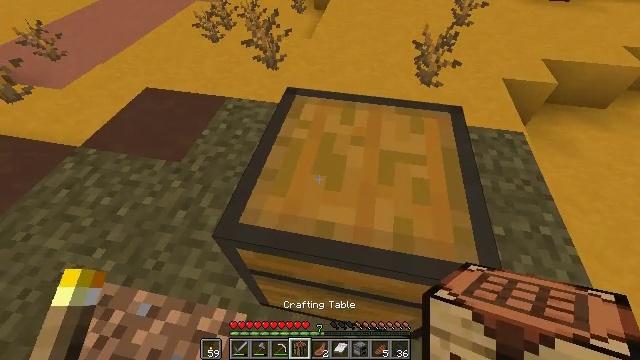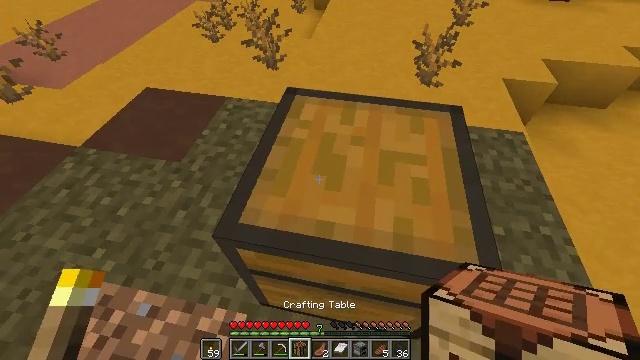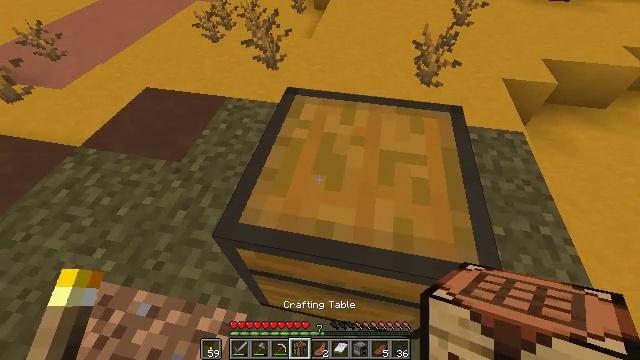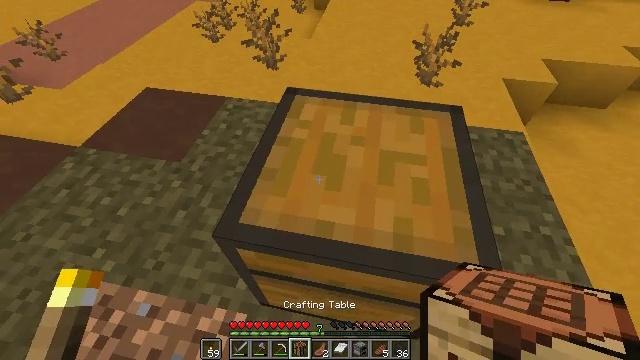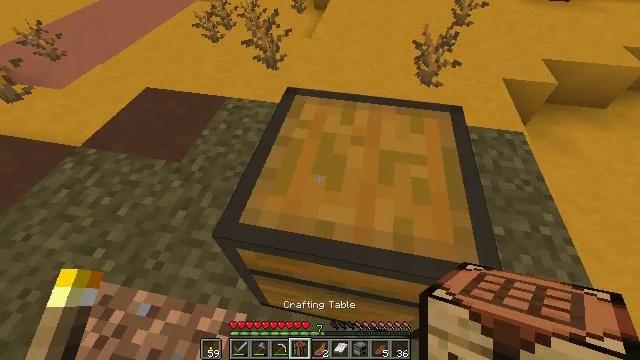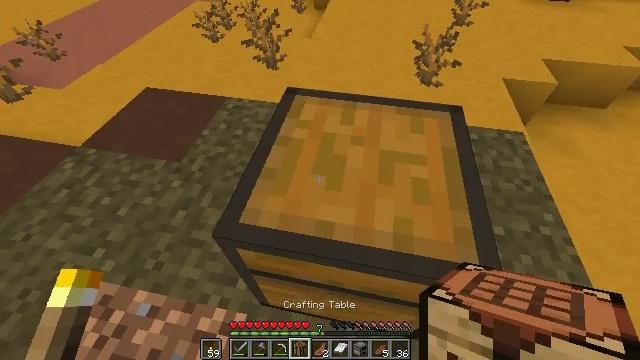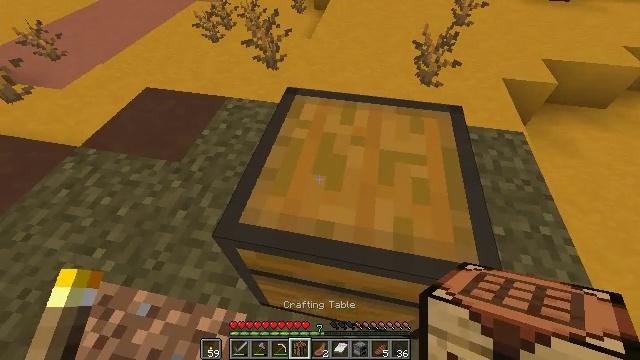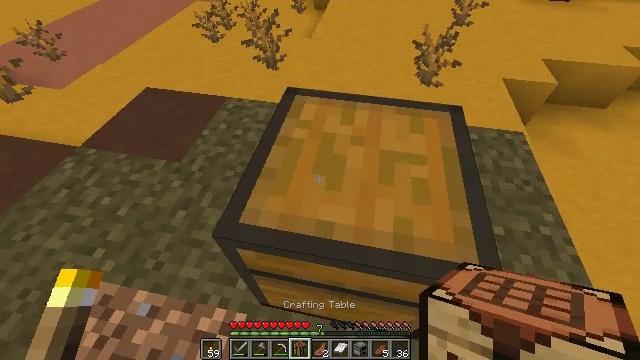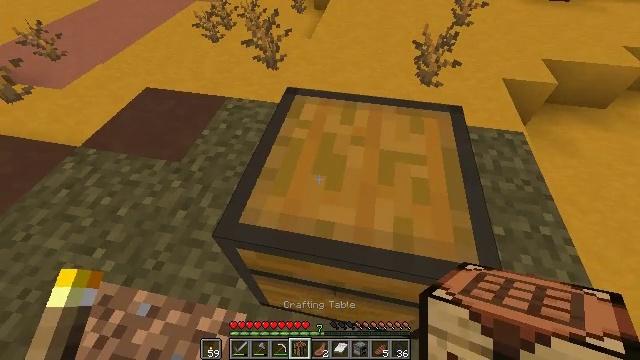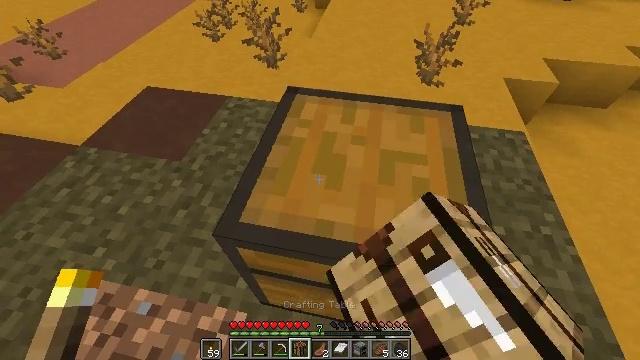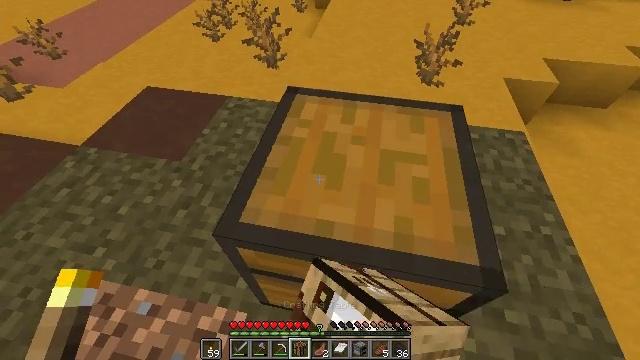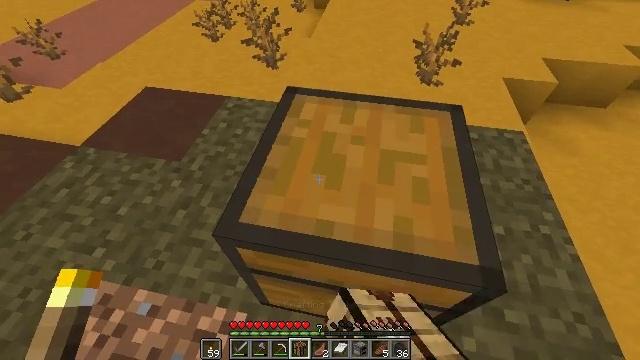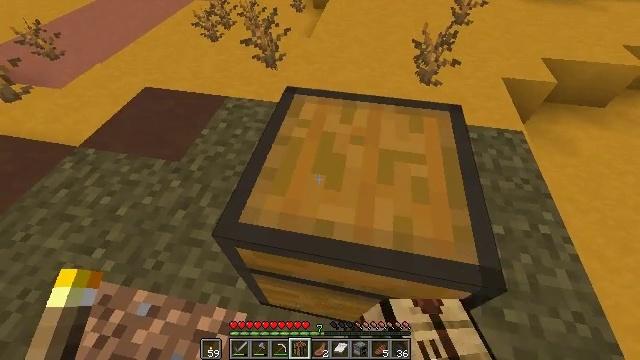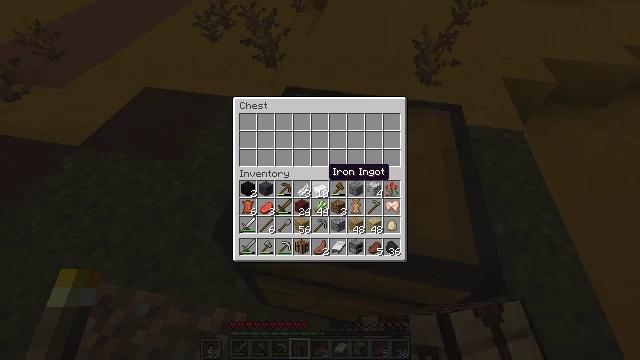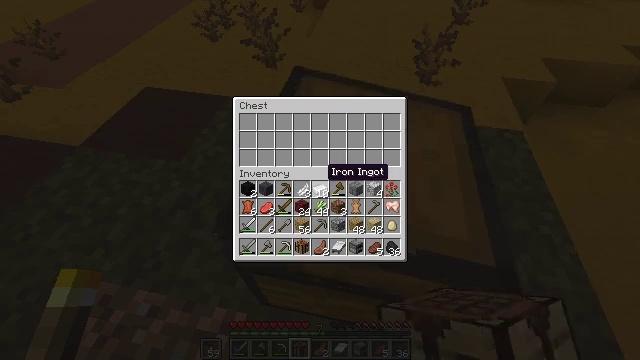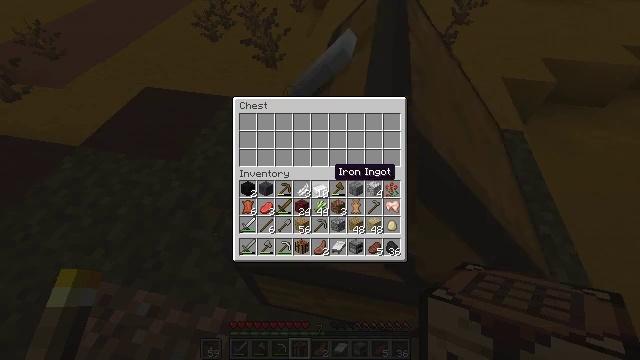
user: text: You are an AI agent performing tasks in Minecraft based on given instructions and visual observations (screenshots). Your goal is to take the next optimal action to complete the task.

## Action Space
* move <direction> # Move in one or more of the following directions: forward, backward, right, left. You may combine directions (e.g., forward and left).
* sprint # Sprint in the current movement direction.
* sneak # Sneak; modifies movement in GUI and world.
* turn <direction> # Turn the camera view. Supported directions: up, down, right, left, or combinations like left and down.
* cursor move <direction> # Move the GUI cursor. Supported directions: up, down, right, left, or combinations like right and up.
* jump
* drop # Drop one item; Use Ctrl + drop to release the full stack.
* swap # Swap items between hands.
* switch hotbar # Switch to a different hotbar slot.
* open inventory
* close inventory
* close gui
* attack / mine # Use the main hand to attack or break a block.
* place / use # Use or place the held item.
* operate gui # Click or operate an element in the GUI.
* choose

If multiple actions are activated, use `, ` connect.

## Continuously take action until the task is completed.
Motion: motion action
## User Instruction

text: Gather brown terracotta from a building.
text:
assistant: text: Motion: no_op
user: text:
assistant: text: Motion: no_op
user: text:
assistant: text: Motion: no_op
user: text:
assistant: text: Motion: no_op
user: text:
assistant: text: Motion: no_op
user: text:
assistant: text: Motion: no_op
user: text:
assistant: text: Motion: no_op
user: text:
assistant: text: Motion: use / place
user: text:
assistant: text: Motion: use / place
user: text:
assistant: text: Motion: use / place
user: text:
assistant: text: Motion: no_op
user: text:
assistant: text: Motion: no_op
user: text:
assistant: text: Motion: open gui
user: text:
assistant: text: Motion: no_op
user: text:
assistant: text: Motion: cursor move right
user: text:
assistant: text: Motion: cursor move right
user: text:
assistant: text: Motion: no_op
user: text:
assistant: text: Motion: cursor move right
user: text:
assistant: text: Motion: no_op
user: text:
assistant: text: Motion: no_op
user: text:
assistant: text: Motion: no_op
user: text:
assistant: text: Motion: no_op
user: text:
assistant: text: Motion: no_op
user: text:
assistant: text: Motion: no_op
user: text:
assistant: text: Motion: cursor move up
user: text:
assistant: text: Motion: no_op
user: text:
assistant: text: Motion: no_op
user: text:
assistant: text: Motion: no_op
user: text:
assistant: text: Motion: cursor move up
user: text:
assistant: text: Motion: no_op